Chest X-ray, PA view. Patient: 56 years old, sex M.
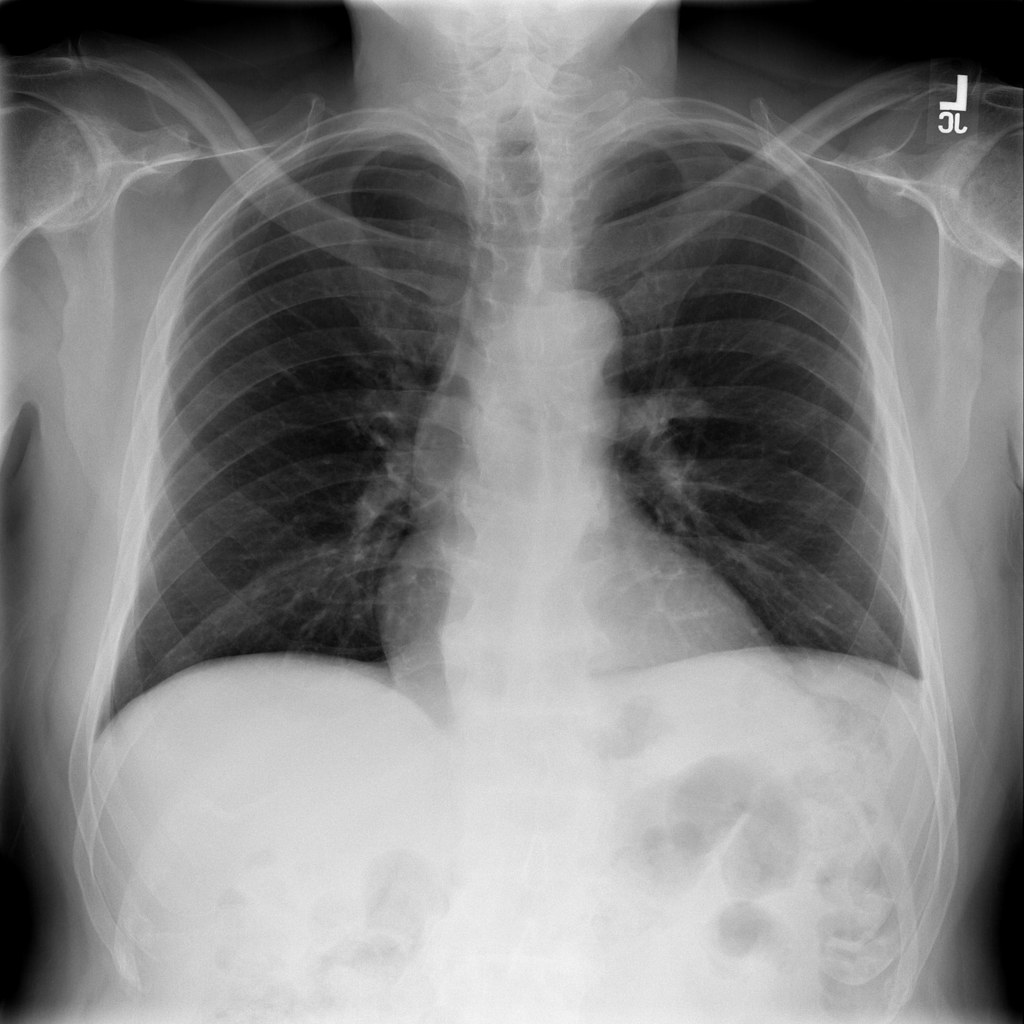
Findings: No Finding